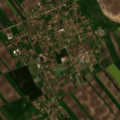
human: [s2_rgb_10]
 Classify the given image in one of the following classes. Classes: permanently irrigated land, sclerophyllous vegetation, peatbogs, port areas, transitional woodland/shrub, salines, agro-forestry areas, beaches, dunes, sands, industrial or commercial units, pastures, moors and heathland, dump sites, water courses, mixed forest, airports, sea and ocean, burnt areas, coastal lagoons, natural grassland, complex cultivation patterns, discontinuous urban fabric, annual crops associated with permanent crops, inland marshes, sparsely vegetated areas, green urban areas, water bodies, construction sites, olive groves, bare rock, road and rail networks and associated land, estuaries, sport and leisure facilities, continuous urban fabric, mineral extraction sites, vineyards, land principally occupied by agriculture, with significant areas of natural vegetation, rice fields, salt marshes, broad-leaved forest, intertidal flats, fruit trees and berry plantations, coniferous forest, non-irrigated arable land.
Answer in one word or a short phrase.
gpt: discontinuous urban fabric, non-irrigated arable land, land principally occupied by agriculture, with significant areas of natural vegetation